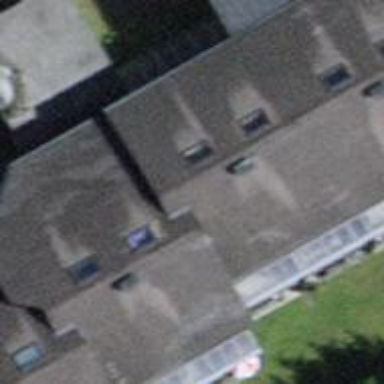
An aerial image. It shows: Hostel building.